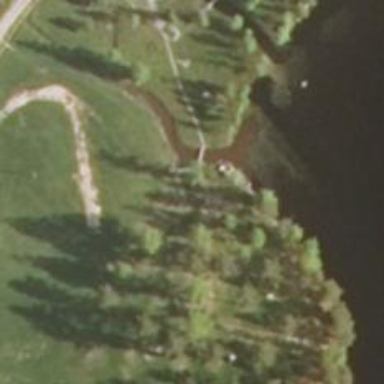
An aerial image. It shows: Disc golf basket.